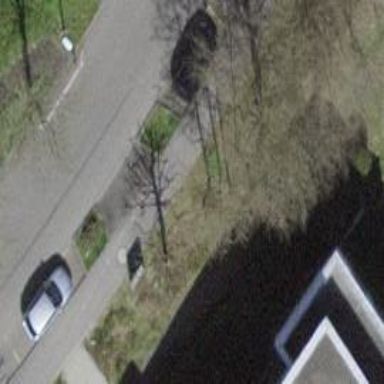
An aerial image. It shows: Kerb barrier.